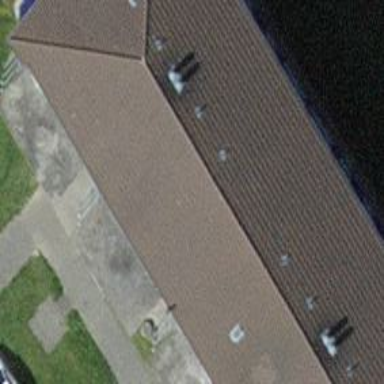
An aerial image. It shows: Hipped-roof building with apartments.